Question: I am doing some data binding to my textblock in a grid.
However, some of the texts are not showing fully.

I tried the Text Wrapping and setting a maximum width to my textblock. But none of them worked.
'''
txtDesc.Text = "This is a job for Stackers. If you like stacking, please contact me.
'''
The XAML code for my textblock.
'''
<TextBlock Name="Description" Grid.Row="4" Text="{Binding Description}" FontSize=" {StaticResource PhoneFontSizeSmall}" Height="auto" Width="220" Margin="0,0,0,0" TextWrapping="Wrap" HorizontalAlignment="Left" VerticalAlignment="Top" MaxWidth="220"></TextBlock>
'''
Any help here?
'''
<!--LayoutRoot is the root grid where all page content is placed-->
<Grid x:Name="LayoutRoot">
<Grid.Background>
<ImageBrush Stretch="Fill" ImageSource="images/SmallLogoNTitle.png"/>
</Grid.Background>
<Grid.RowDefinitions>
<RowDefinition Height="Auto"/>
<RowDefinition/>
</Grid.RowDefinitions>
<!--TitlePanel contains the name of the application and page title-->
<StackPanel x:Name="TitlePanel" Grid.Row="0" Margin="12,17,0,28">
<TextBlock x:Name="ApplicationTitle" Style="{StaticResource PhoneTextNormalStyle}"/>
<TextBlock x:Name="PageTitle" Margin="9,-7,0,0" Style="{StaticResource PhoneTextTitle1Style}"/>
</StackPanel>
<!--ContentPanel - place additional content here-->
<Grid x:Name="ContentPanel" Grid.Row="1" Margin="12,0,12,0">
<toolkit:ListPicker ItemsSource="{Binding}" Name="lpkTypeOfService" Margin="0,116,12,0" Height="65" VerticalAlignment="Top" HorizontalAlignment="Right" Width="210" SelectionChanged="lpkTypeOfService_SelectionChanged">
</toolkit:ListPicker>
<ListBox Margin="8,210,8,26" Name="listBox1" Width="450">
<ListBox.ItemTemplate>
<DataTemplate>
<Grid ShowGridLines="True">
<Grid.RowDefinitions>
<RowDefinition Height="50"/>
<RowDefinition Height="50"/>
<RowDefinition Height="30"/>
<RowDefinition Height="30"/>
<RowDefinition Height="auto"/>
<RowDefinition Height="60"/>
</Grid.RowDefinitions>
<Grid.ColumnDefinitions>
<ColumnDefinition Width="300"/>
<ColumnDefinition Width="150"/>
</Grid.ColumnDefinitions>
<TextBlock HorizontalAlignment="Left" Grid.Row="0" Grid.Column="0" Name="Date" Text="{Binding Date}" FontSize="{StaticResource PhoneFontSizeLarge}"></TextBlock>
<TextBlock HorizontalAlignment= "Left" Grid.Row="1" Grid.Column="0" Name="Creator" Text="{Binding CreatorID}" FontSize="{StaticResource PhoneFontSizeLarge}"></TextBlock>
<TextBlock Name="Type" Grid.Row="2" Text="{Binding Type}" FontSize="{StaticResource PhoneFontSizeSmall}"></TextBlock>
<TextBlock Name="Amount" Grid.Row="3" Text="{Binding Amount}" FontSize="{StaticResource PhoneFontSizeSmall}"></TextBlock>
<TextBlock Name="Description" Grid.Row="4" Text="{Binding Description}" FontSize="{StaticResource PhoneFontSizeSmall}" Height="auto" Width="220" Margin="0,0,0,0" TextWrapping="Wrap" HorizontalAlignment="Left" VerticalAlignment="Top" MaxWidth="220"></TextBlock>
<Button Content="Apply" Height="70" Width="140" Name="btn1" Click="btn_Click" Grid.Row="5" Grid.Column="1"></Button>
</Grid>
</DataTemplate>
</ListBox.ItemTemplate>
</ListBox>
<TextBlock Height="65" HorizontalAlignment="Left" Margin="12,116,0,0" Name="textBlock1" Text="Find Service :" VerticalAlignment="Top" Width="216" FontSize="36" />
</Grid>
</Grid>
'''
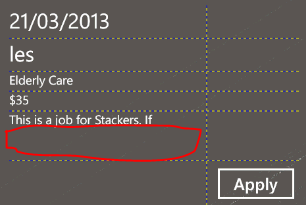
Answer: It comes from poor / over-complicated layout architecture and the way your objects are positioning each other. Might try something like this for your 'DataTemplate'
'''
<DataTemplate>
<Grid ShowGridLines="True">
<Grid.RowDefinitions>
<RowDefinition Height="50"/>
<RowDefinition Height="50"/>
<RowDefinition Height="30"/>
<RowDefinition Height="30"/>
<RowDefinition Height="Auto"/>
<RowDefinition Height="60"/>
</Grid.RowDefinitions>
<Grid.ColumnDefinitions>
<!-- Don't worry, you already had your 450 Width set on the parent -->
<ColumnDefinition Width="*"/>
<ColumnDefinition Width="Auto"/>
</Grid.ColumnDefinitions>
<TextBlock Name="Date" Text="{Binding Date}" FontSize="{StaticResource PhoneFontSizeLarge}"/>
<TextBlock Name="Creator" Grid.Row="1" Text="{Binding CreatorID}" FontSize="{StaticResource PhoneFontSizeLarge}"/>
<TextBlock Name="Type" Grid.Row="2" Text="{Binding Type}" FontSize="{StaticResource PhoneFontSizeSmall}"/>
<TextBlock Name="Amount" Grid.Row="3" Text="{Binding Amount}" FontSize="{StaticResource PhoneFontSizeSmall}"/>
<TextBlock Name="Description" Grid.Row="4" Text="{Binding Description}" FontSize="{StaticResource PhoneFontSizeSmall}" TextWrapping="Wrap"/>
<Button Name="btn1" Click="btn_Click" Grid.Row="5" Grid.Column="1" Content="Apply" Height="70" Width="140" Margin="5,0"/>
</Grid>
</DataTemplate>
'''
Also for the sake of cleaner xaml, remember things like 'Margin="0"', 'Grid.Column="0"', 'HorizontalAlignment="Left"' etc. are default dependency properties, so no need to set them to each individual object. Even in the case you need to, you can apply them as 'Setter's to the 'TargetType' in the parent 'Object.Resources' and avoid setting them to each individual object. Another tip would be, don't rely on a bunch of obfuscated random Margins etc to create your layout. It's best to do it right the first time instead of hunting down discrepancies between a bunch of inter-dependent little "fixes"
I didn't test it, but should work fine unless you got something else somewhere pushing stuff around. Hope this helps.